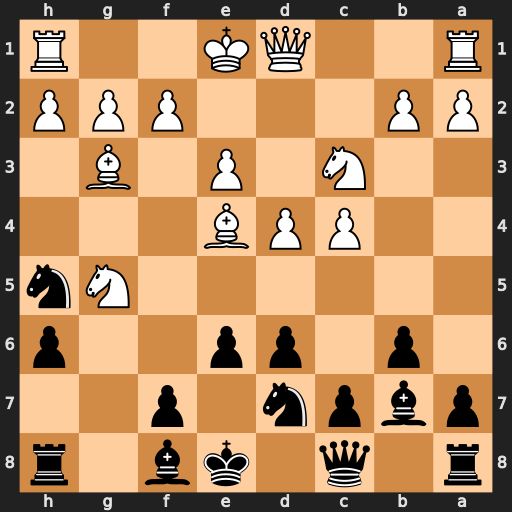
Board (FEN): r1q1kb1r/pbpn1p2/1p1pp2p/6Nn/2PPB3/2N1P1B1/PP3PPP/R2QK2R
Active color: b
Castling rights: KQkq
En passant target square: -
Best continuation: hxg5 Bxb7 Qxb7